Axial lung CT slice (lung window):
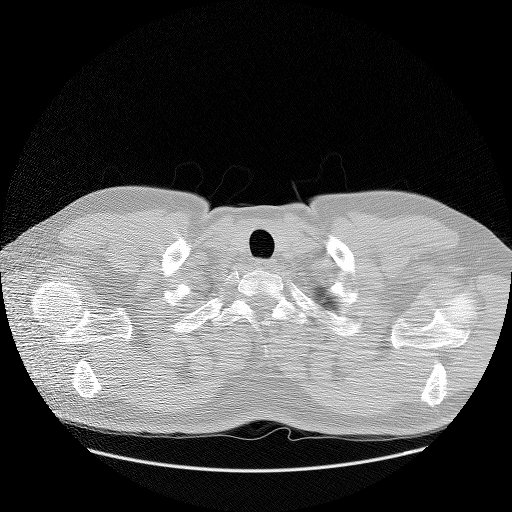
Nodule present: no